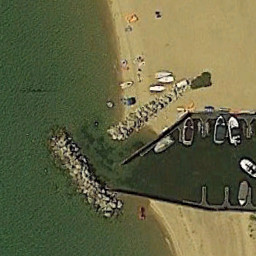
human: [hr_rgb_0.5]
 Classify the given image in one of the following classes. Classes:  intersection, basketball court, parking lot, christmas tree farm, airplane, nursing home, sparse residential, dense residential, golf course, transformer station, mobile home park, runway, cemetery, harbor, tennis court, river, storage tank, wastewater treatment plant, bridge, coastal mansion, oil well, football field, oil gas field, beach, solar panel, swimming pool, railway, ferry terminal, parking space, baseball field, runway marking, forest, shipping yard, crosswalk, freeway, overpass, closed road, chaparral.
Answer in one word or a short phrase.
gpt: ferry terminal